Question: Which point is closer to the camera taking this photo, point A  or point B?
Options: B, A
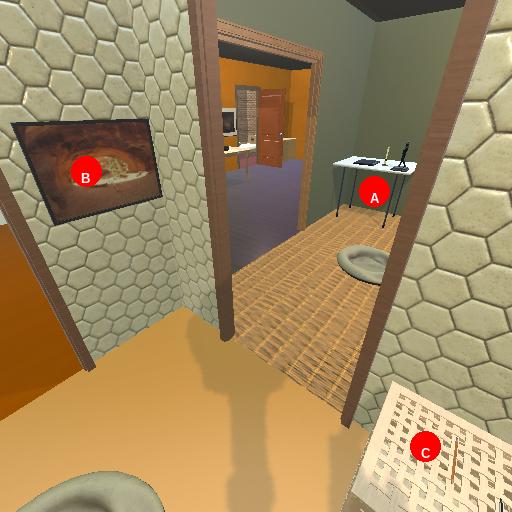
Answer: B